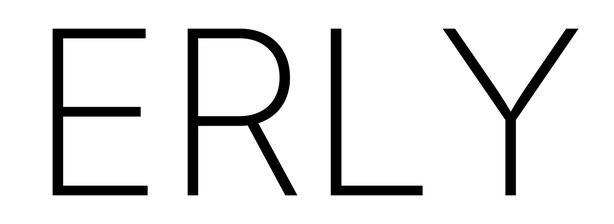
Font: Inter_ExtraLight